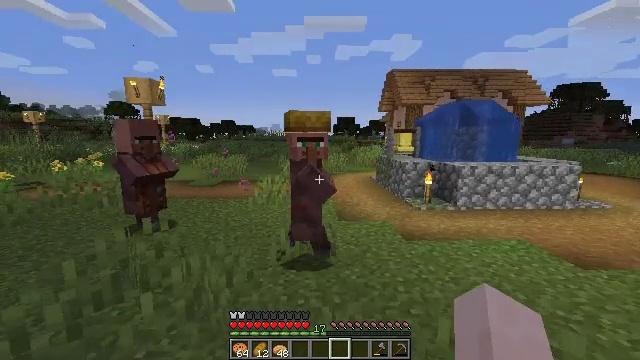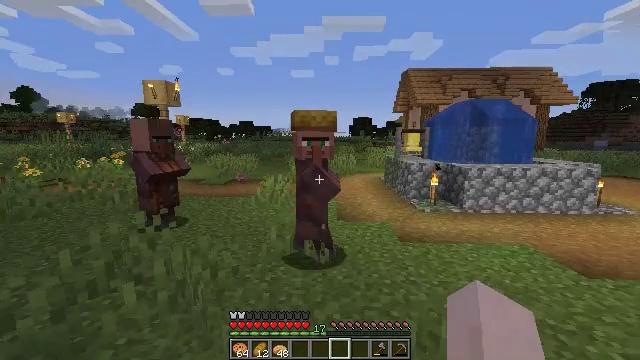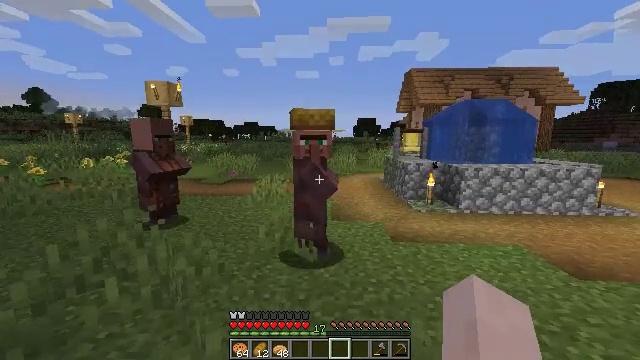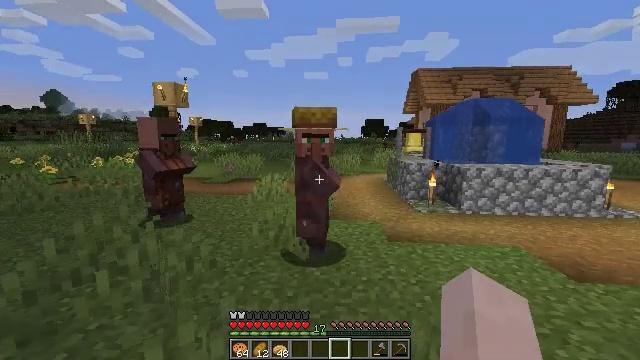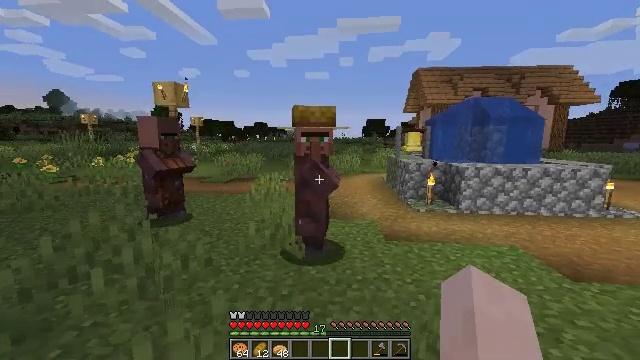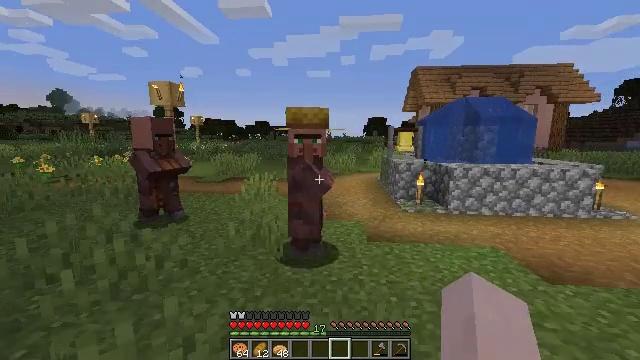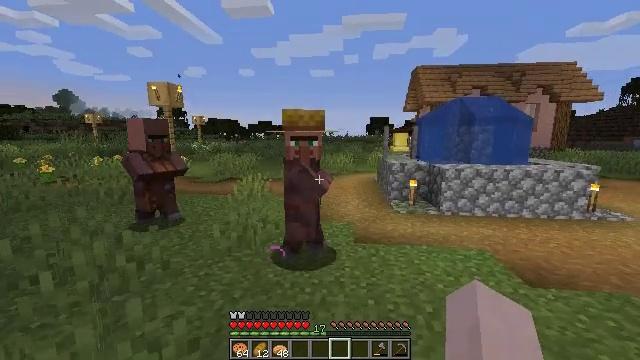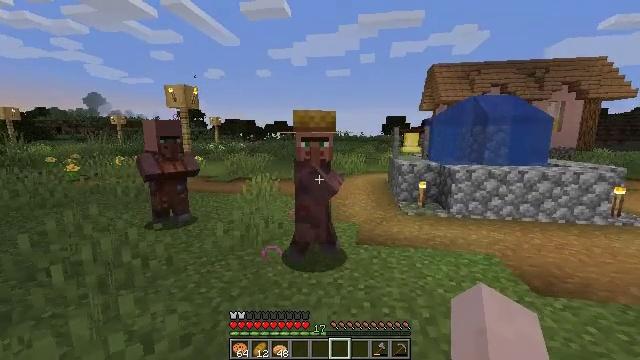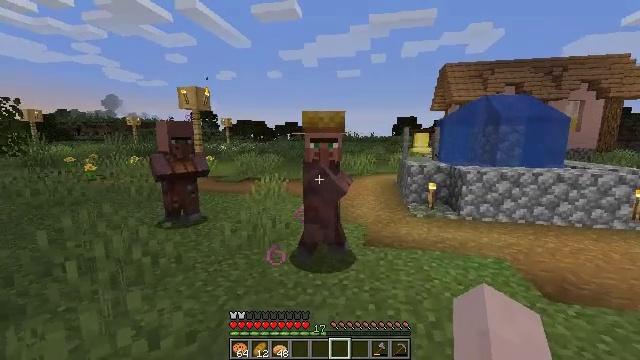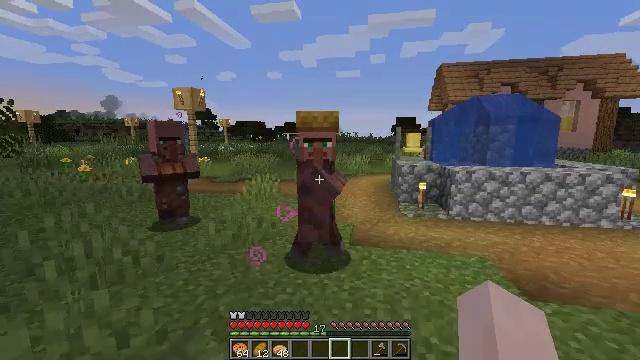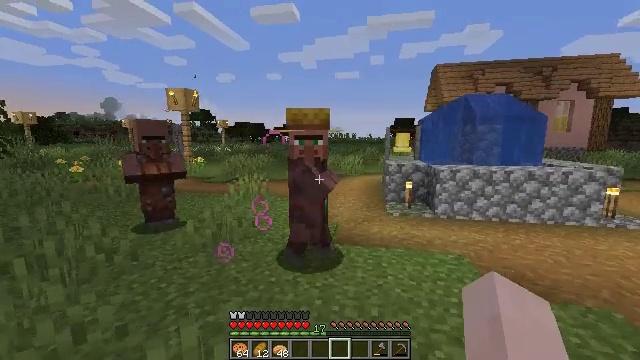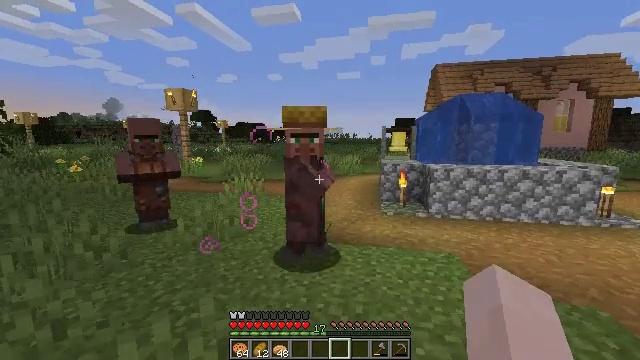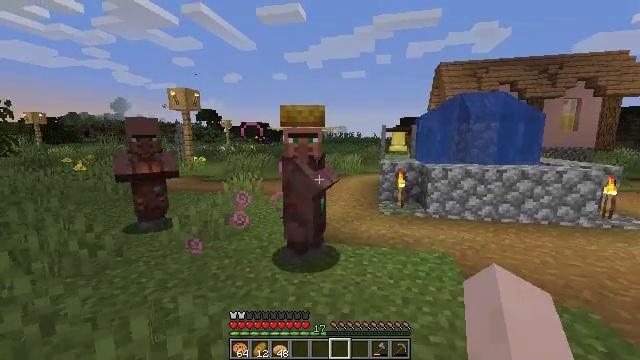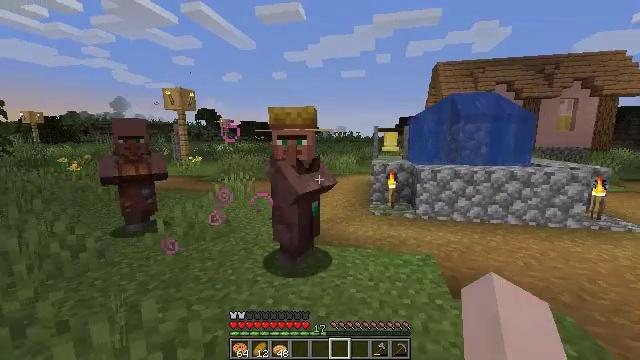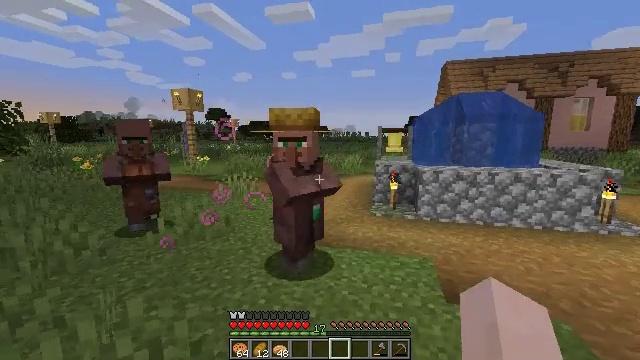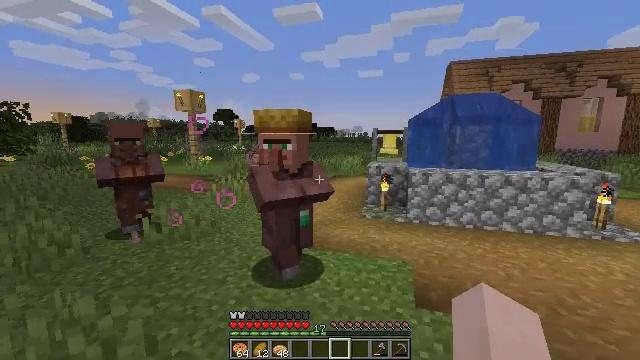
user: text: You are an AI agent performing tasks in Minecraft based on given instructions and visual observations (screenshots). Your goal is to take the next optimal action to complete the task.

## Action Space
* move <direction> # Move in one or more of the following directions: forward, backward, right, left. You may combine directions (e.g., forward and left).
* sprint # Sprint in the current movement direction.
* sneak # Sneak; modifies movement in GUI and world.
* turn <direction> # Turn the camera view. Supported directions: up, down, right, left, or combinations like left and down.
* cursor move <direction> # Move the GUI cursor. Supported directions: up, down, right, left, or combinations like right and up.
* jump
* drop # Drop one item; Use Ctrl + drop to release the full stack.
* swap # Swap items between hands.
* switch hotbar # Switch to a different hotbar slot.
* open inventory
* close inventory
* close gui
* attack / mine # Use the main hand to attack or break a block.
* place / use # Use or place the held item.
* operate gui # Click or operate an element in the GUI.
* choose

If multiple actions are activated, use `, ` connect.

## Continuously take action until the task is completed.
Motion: motion action
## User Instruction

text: Craft a suspicious stew.
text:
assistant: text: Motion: move right, turn left
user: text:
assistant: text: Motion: move right, turn left
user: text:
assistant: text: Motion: move right, turn left
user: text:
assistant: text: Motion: move right
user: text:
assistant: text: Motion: move right
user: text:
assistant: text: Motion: move right, use / place
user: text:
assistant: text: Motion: move right, turn left, use / place
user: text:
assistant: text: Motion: move right, turn left, use / place
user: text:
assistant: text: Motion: move right, use / place
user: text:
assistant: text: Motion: move right
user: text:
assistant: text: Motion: move right
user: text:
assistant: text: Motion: move right, turn left
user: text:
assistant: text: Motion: move right
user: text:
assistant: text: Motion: move right, turn left
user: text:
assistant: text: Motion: move right, turn left
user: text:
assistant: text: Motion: move forward and move right
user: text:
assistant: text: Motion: move forward and move right
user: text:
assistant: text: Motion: move forward and move right, turn left
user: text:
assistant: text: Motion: move forward and move right, turn left and down
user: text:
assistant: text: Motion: move forward and move right
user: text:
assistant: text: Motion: move right, turn left
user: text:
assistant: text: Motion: turn left and down
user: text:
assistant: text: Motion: turn left, use / place
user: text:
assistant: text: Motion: use / place
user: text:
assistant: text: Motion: use / place
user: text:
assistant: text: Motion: no_op
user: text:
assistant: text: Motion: no_op
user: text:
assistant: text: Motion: no_op
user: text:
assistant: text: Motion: no_op
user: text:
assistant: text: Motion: no_op